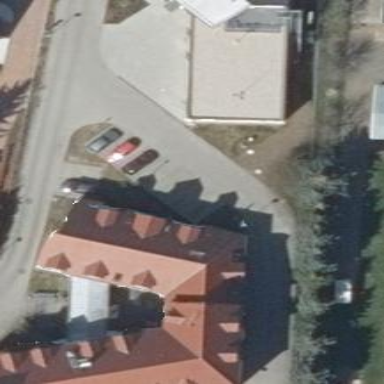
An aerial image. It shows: Office building.